【题型】解答题　【知识点】解析几何　【难度】medium
（2025·上海·春季高考）在平面直角坐标系中，已知曲线 $\Gamma$: $\dfrac{x^2}{4} + y^2 = 1\ (y \ge 0)$，点 $P$、$Q$ 分别为 $\Gamma$ 上不同的两点，$T(t,0)$。

\vspace{1em}
\noindent
(1) 求 $\Gamma$ 所在椭圆的离心率；
\vspace{1em}
\noindent
(2) 若 $T(1,0)$，$Q$ 在 $y$ 轴上，若 $T$ 到直线 $PQ$ 的距离为 $\dfrac{\sqrt{5}}{5}$，求 $P$ 的坐标；
\vspace{1em}
\noindent
(3) 是否存在 $t$，使得 $\triangle TPQ$ 是以 $T$ 为直角顶点的等腰直角三角形？若存在，求 $t$ 的取值范围；若不存在，说明理由。
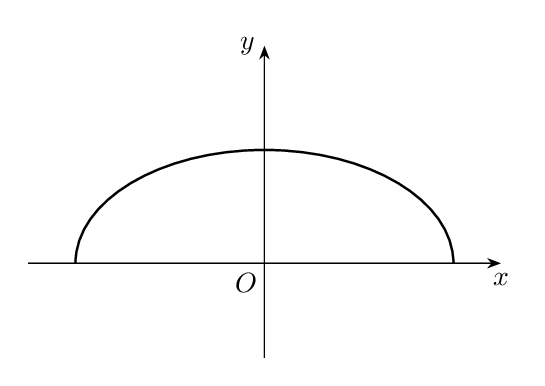
【解答】
\noindent
【详解】
\noindent
(1) 由 $\Gamma$: $\dfrac{x^2}{4} + y^2 = 1\ (y \ge 0)$，则 $a=2$, $c=\sqrt{3}$，即离心率为 $e=\dfrac{\sqrt{3}}{2}$；
\vspace{1em}
\noindent
(2) 由题设，问题化为以 $T(1,0)$ 为圆心，$\dfrac{\sqrt{5}}{5}$ 为半径的圆与过 $Q(0,1)$ 的直线相切，
且切线与 $\Gamma$: $\dfrac{x^2}{4} + y^2 = 1\ (y \ge 0)$ 有交点，显然切线斜率存在，令切线为 $y = nx + 1$，
所以 $\dfrac{|n + 1|}{\sqrt{1 + n^2}} = \dfrac{\sqrt{5}}{5}$，可得 $2n^2 + 5n + 2 = (2n + 1)(n + 2) = 0$，则 $n = -\dfrac{1}{2}$ 或 $n = -2$，
当 $n = -\dfrac{1}{2}$，则切线为 $y = -\dfrac{1}{2}x + 1$，联立 $x^2 + 4y^2 = 4$，可得 $x^2 - 2x = 0$，
则 $x = 0$ 或 $x = 2$，故此时 $P(2,0)$，满足；
当 $n = -2$，则切线为 $y = -2x + 1$，联立 $x^2 + 4y^2 = 4$，可得 $17x^2 - 16x = 0$，
则 $x = 0$ 或 $x = \dfrac{16}{17}$，故此时 $P\left(\dfrac{16}{17}, -\dfrac{15}{17}\right)$，不满足；
综上，$P(2,0)$。

\vspace{1em}
\noindent
(3) 由题设，直线 $PQ$ 的斜率存在，可设 $PQ: y = kx + m$，$P(x_1,y_1)$，$Q(x_2,y_2)$，
联立 $x^2 + 4y^2 = 4$，整理得 $(1 + 4k^2)x^2 + 8kmx + 4m^2 - 4 = 0$。
其中 $\Delta = 64k^2m^2 - 16(m^2 - 1)(1 + 4k^2) = 64k^2 - 16m^2 + 16 > 0$，即 $4k^2 + m^2 > -1$，
所以 $x_1 + x_2 = -\dfrac{8km}{1 + 4k^2}$，$x_1x_2 = \dfrac{4(m^2 - 1)}{1 + 4k^2}$，则 $y_1 + y_2 = k(x_1 + x_2) + 2m = \dfrac{2m}{1 + 4k^2} > 0$，
$y_1y_2 = k^2x_1x_2 + km(x_1 + x_2) + m^2 = \dfrac{4k^2m^2 - 4k^2}{1 + 4k^2} - \dfrac{8k^2m^2}{1 + 4k^2} + \dfrac{m^2(1 + 4k^2)}{1 + 4k^2} = \dfrac{m^2 - 4k^2}{1 + 4k^2} \ge 0$，
所以 $m^2 \ge 4k^2$ 且 $m > 0$，故 $\sqrt{4k^2 + 1} > m > 2|k| \ge 0$，
当 $k = 0$ 时，则 $y_1 = y_2 = m$ 且 $|x_1| \neq |x_2| = m$，则 $m = \dfrac{2\sqrt{5}}{5} \in (0,1)$，此时 $T(0,0)$，满足；
当 $k \neq 0$，而 $PQ$ 的中点为 $A\left(-\dfrac{4km}{1 + 4k^2}, \dfrac{m}{1 + 4k^2}\right)$，又 $T(t,0)$，
则 $k_{TA} = \dfrac{\dfrac{m}{1 + 4k^2} - 0}{-\dfrac{4km}{1 + 4k^2} - t} = -\dfrac{1}{k}$，即 $t = -\dfrac{3km}{1 + 4k^2}$，
且 $\overrightarrow{TP} \cdot \overrightarrow{TQ} = (x_1 - t)(x_2 - t) + y_1y_2 = x_1x_2 - t(x_1 + x_2) + t^2 + y_1y_2 = 0$，
所以 $\dfrac{4(m^2 - 1)}{1 + 4k^2} + \dfrac{8kmt}{1 + 4k^2} + t^2 + \dfrac{m^2 - 4k^2}{1 + 4k^2} = \dfrac{5m^2 - 4k^2 - 4}{1 + 4k^2} + \dfrac{8kmt}{1 + 4k^2} + t^2 = 0$，
所以 $5m^2 - 4k^2 - 4 + 8kmt + (1 + 4k^2)t^2 = 0$，则 $5m^2(1 + k^2) = 4(4k^4 + 5k^2 + 1)$，
所以 $m^2 = \dfrac{4}{5}(4k^2 + 1)$，则 $\dfrac{4}{5}(4k^2 + 1) \ge 4k^2 \Rightarrow 0 < k^2 \le 1$，故 $t^2 = \dfrac{9k^2m^2}{(1 + 4k^2)^2} = \dfrac{36}{k^2 + \dfrac{20}{k^2} + 20}$
所以 $t^2 \in \left(0, \dfrac{36}{25}\right]$，则 $t \in \left[-\dfrac{6}{5}, 0\right) \cup \left(0, \dfrac{6}{5}\right]$，
综上，$t \in \left[-\dfrac{6}{5}, \dfrac{6}{5}\right]$。

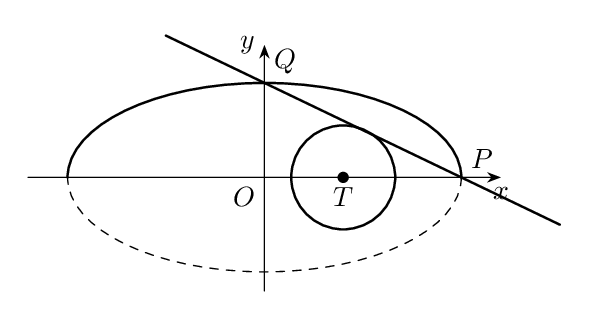
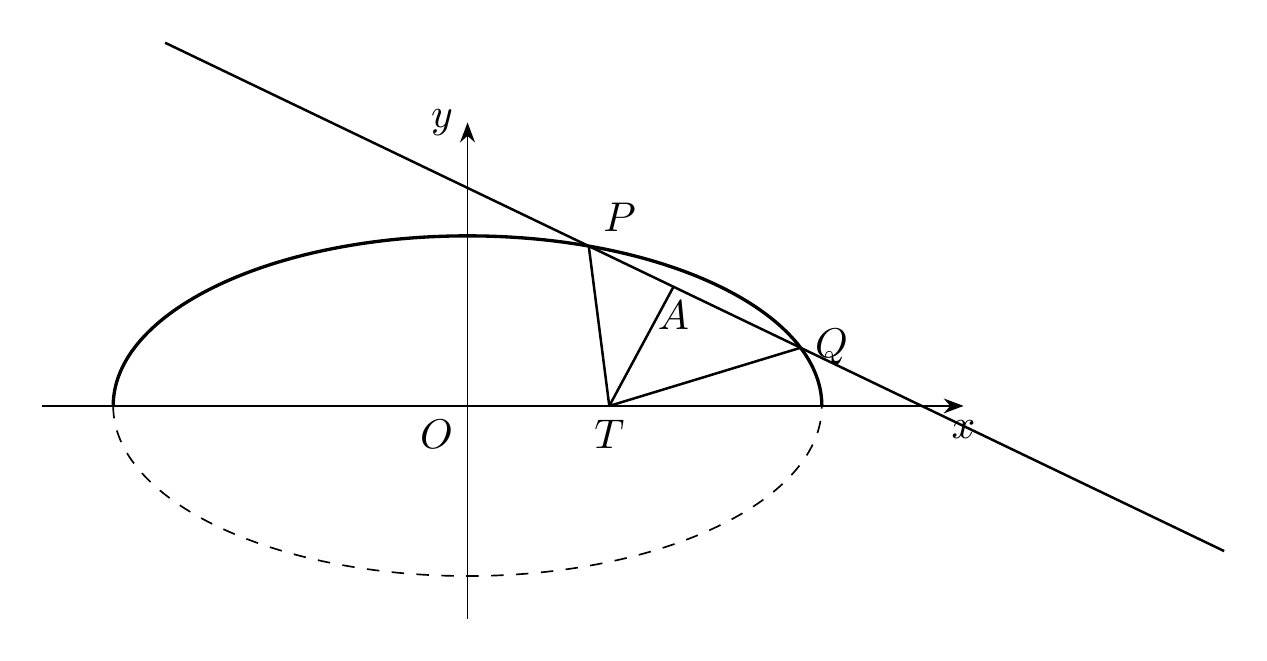